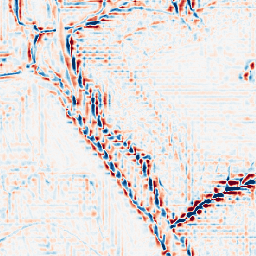
Category: wavelet
Decomposition family: wavelet_dwt
Decomposition parameters: wavelet: db2
level: 3
Upsampling method: sinc_blackman
Upsampling parameters: scale: 2
kernel_size: 4
Upsampling scale: 2